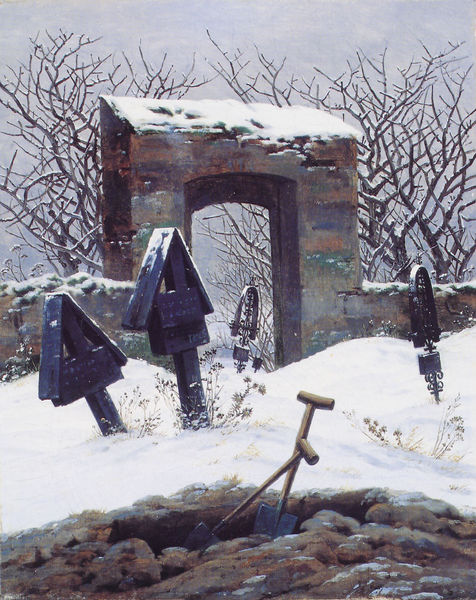
Titel: Friedhof im Schnee
Künstler: Caspar David Friedrich
Institution: Leipzig, Museum der bildenden Künste
Schlagwörter: gemälde, himmel, bäume, grau, tür, schnee, tod, zwei, mauer, kahl, winter, tor, eingang, kreuz, torbogen, loch, friedhof, himme, beerdigung, kreuze, grab, gräber, schaufel, spaten, grabkreuz, holzkreuz, eisenkreuz